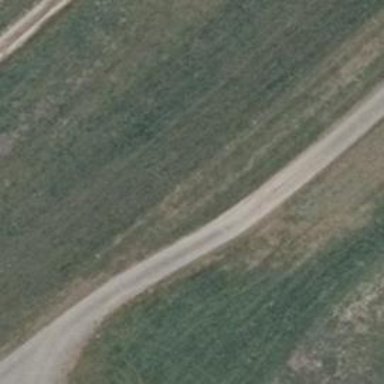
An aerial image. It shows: Track road with grade1 track type and embankment.